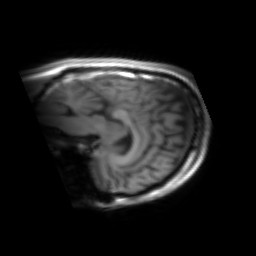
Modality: inplaneT1
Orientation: sagittal
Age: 22
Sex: male
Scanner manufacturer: siemens
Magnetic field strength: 3 T
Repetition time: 1.2 s
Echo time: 0.00251 s